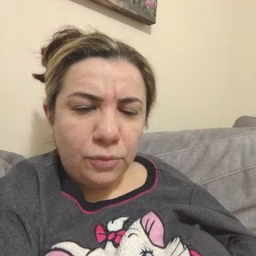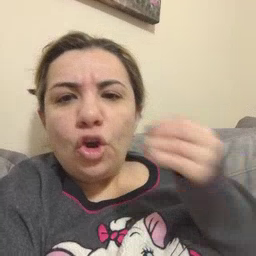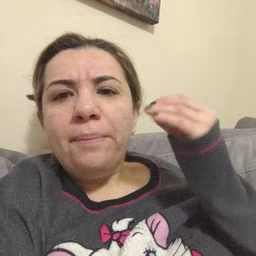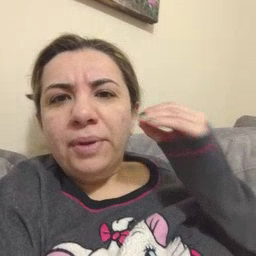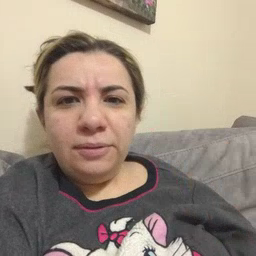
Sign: home